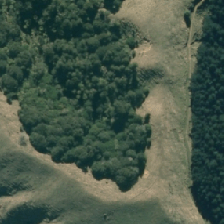
Land cover: indigenous_forest